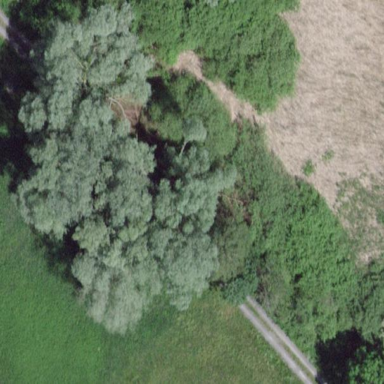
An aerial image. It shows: Area covered in scrub vegetation.